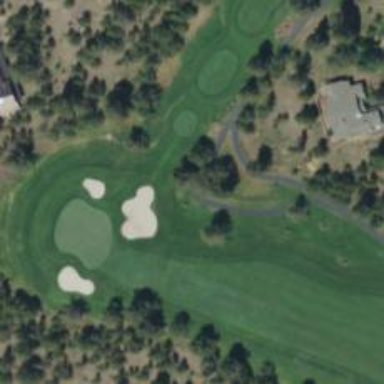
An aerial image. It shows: Asphalt path that serves as golf cartpath.